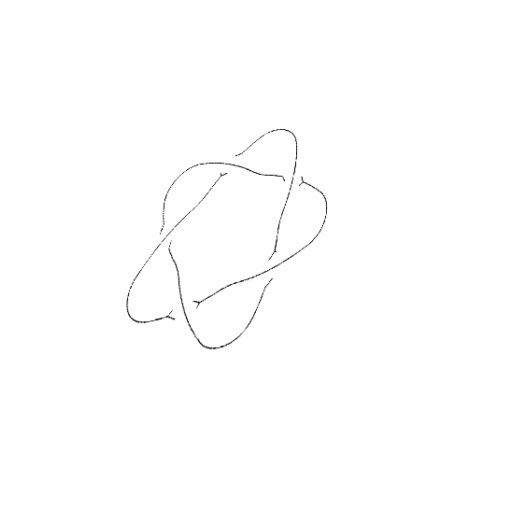
Crossing number: 5